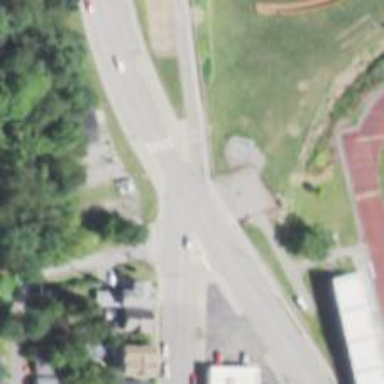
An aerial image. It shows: Tertiary road with asphalt surface and sidewalk on the left.